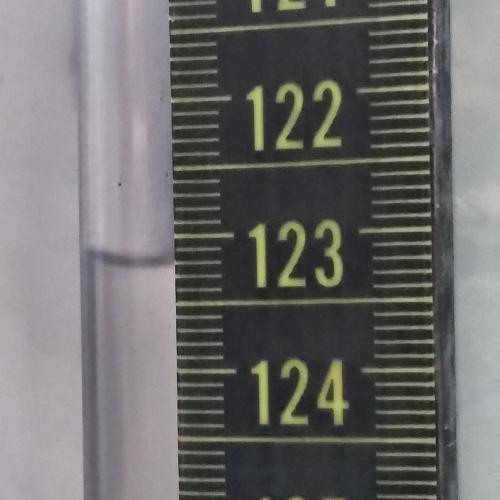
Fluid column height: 123.2 cm